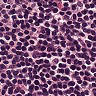
Metastatic tissue present: no